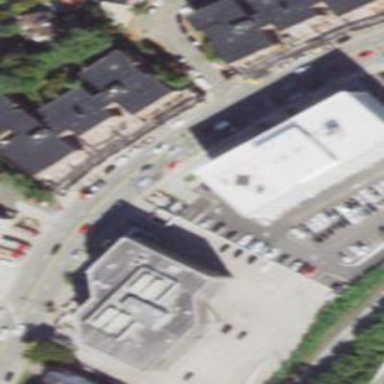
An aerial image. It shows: Commercial building.